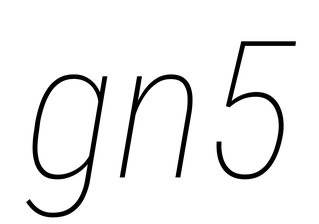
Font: Roboto-Italic_Condensed_Thin_Italic